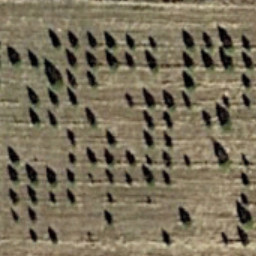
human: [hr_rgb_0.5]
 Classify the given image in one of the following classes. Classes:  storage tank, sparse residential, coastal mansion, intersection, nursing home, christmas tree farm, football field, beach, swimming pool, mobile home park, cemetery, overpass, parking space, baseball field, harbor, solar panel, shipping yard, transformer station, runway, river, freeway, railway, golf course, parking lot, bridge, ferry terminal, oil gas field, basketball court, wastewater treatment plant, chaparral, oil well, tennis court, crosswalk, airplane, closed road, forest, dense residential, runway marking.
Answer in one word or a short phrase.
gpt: christmas tree farm